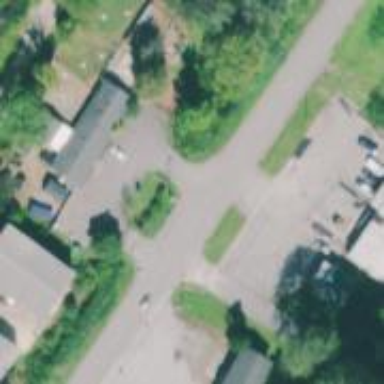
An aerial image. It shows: Parking area.